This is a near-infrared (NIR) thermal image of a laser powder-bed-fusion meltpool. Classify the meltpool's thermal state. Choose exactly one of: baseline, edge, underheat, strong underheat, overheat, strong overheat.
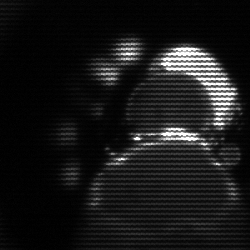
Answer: baseline